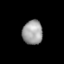
Tissue: lung
Cell type: Myeloid cells
Senescence score: 0.1371
Nuclear area (px): 475
Mean DAPI intensity: 160.577